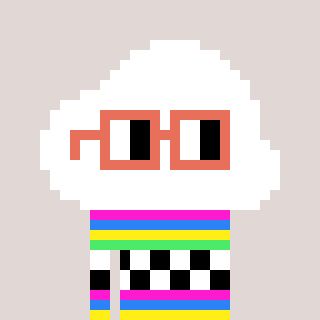
a pixel art character with square orange glasses, a cloud-shaped head and a orange-colored body on a warm background